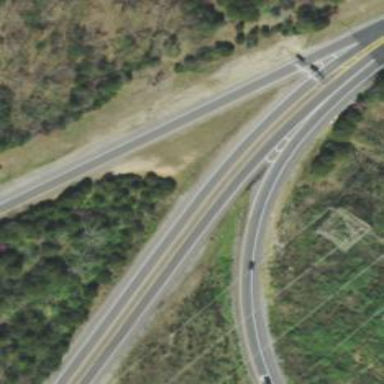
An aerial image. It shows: Trunk link highway.